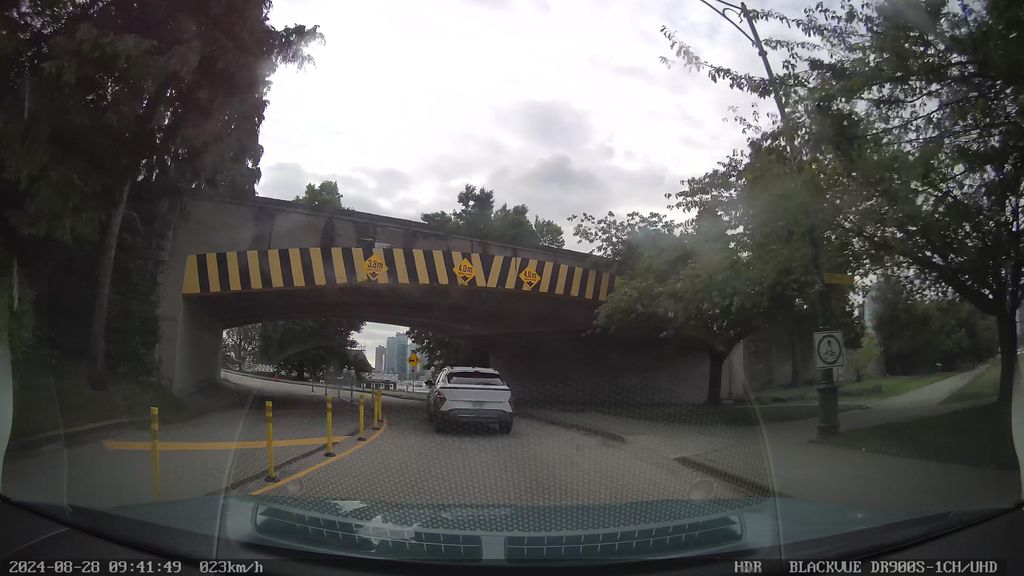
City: vancouver